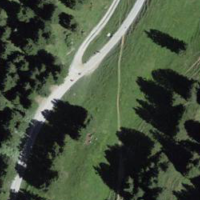
EUNIS habitat code: 43
Species observed at this site:
Viola calcarata